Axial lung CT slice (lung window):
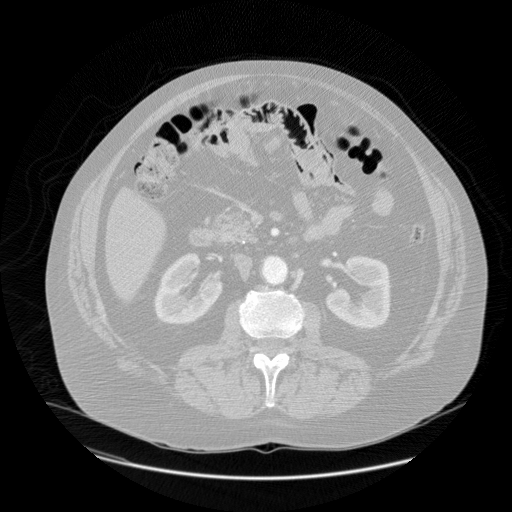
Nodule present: no